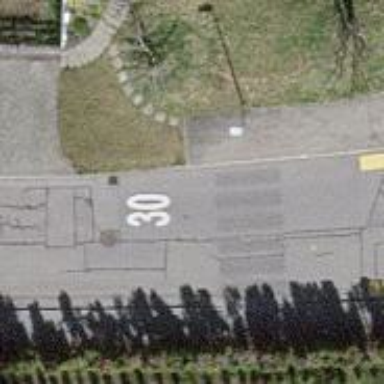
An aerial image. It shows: Zebra crossing on the road.